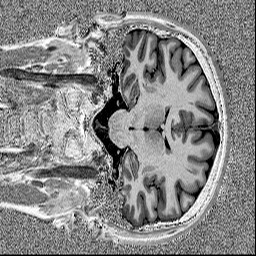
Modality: MP2RAGE
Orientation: coronal
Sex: male